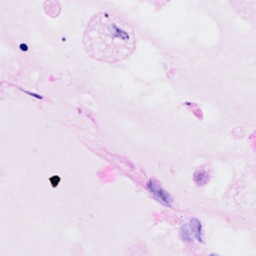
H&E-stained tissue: Breast